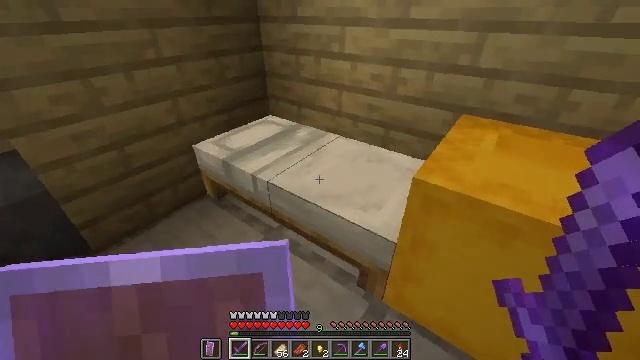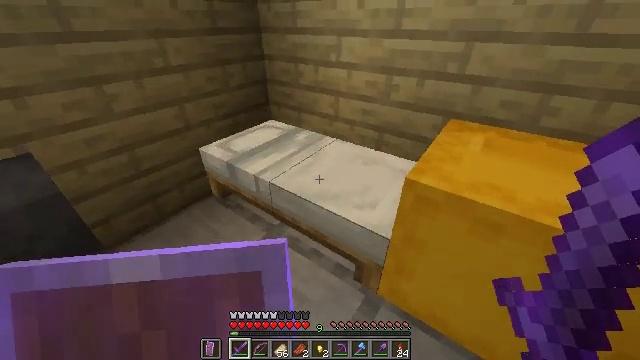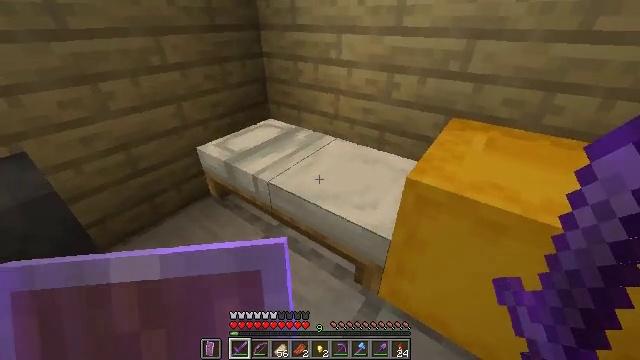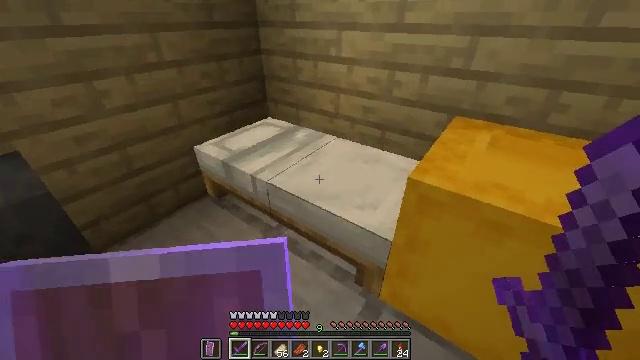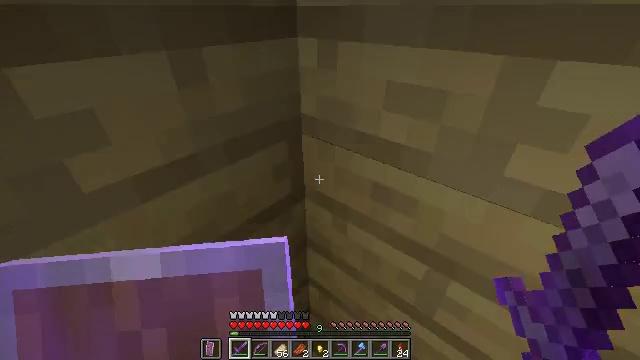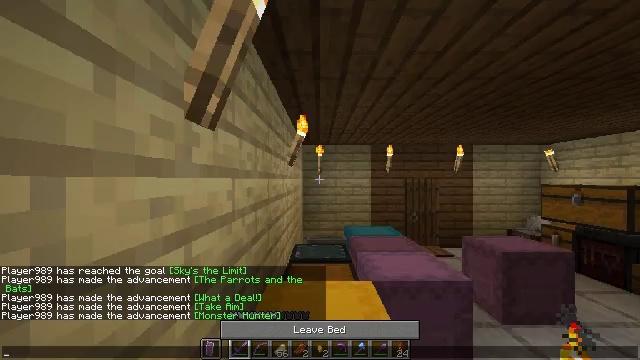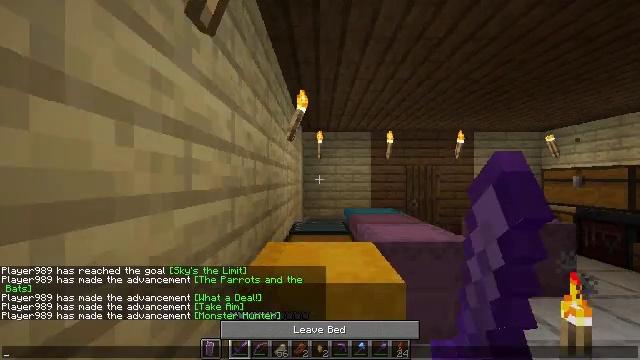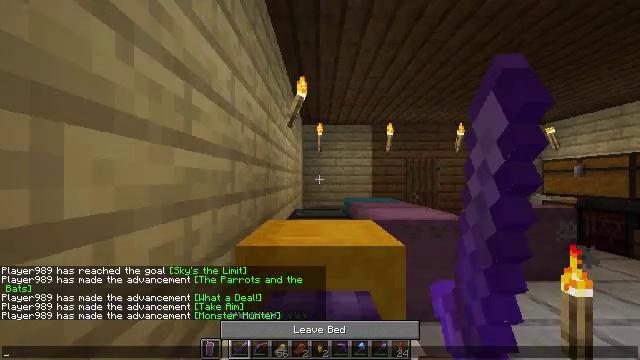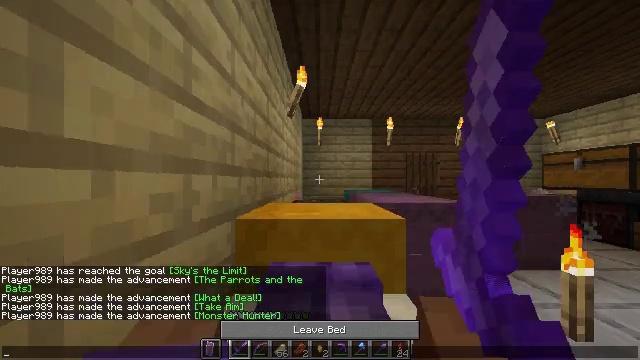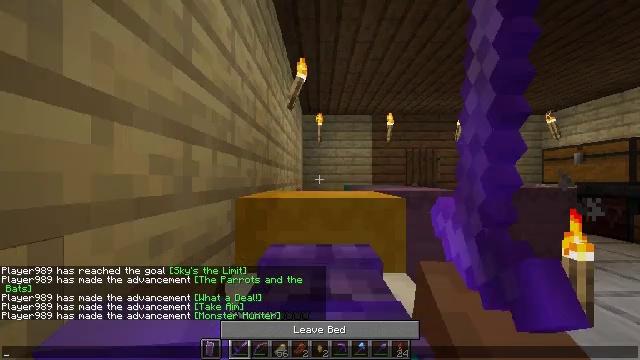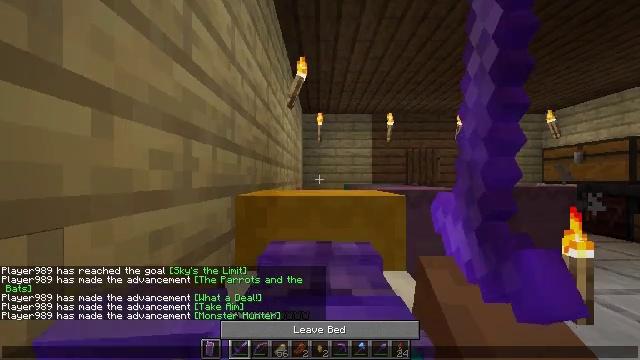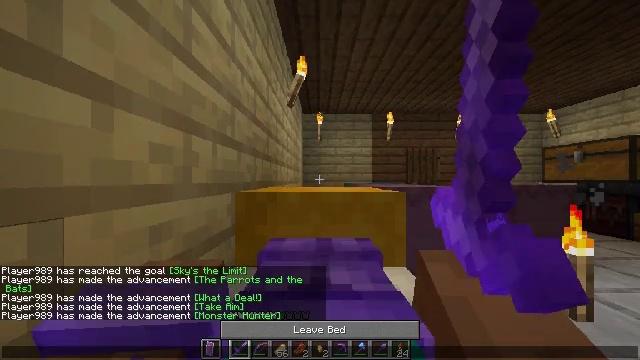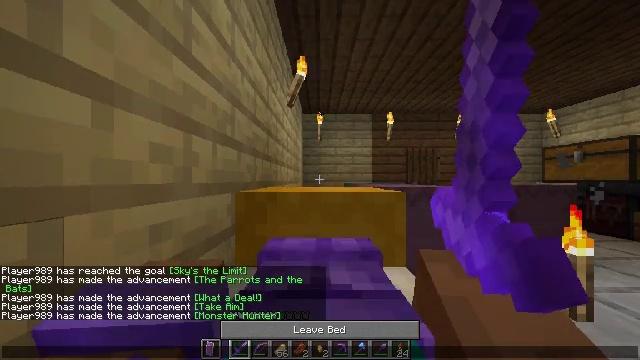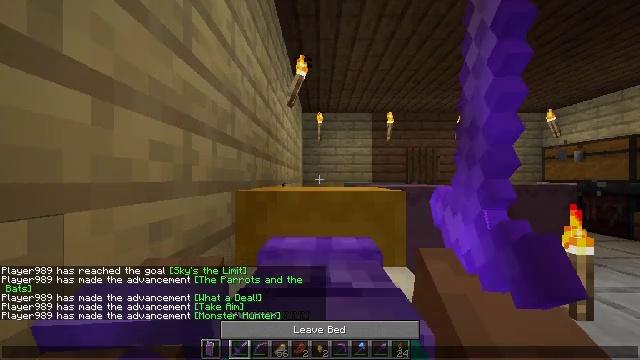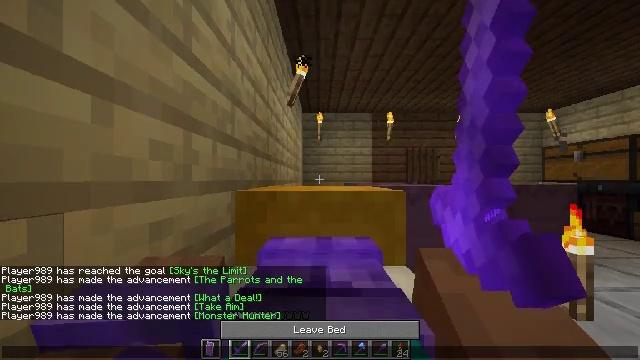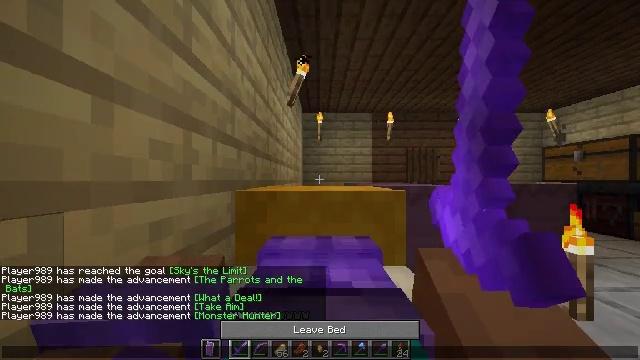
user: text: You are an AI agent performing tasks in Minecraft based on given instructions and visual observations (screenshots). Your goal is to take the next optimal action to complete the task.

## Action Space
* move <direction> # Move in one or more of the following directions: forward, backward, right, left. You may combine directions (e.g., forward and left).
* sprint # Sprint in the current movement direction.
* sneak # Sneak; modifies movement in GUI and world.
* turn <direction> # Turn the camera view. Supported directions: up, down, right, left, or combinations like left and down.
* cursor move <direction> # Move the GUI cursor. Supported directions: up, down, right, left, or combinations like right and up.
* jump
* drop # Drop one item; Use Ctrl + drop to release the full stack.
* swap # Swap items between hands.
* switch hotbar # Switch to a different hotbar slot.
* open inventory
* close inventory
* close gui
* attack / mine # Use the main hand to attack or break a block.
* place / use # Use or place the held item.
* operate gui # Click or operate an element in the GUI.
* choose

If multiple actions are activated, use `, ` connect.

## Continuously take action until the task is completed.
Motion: motion action
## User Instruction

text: Destroy the spruce trapdoor to collect it.
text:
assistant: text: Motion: use / place
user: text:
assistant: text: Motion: no_op
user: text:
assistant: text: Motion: no_op
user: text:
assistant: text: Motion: no_op
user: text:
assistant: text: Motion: no_op
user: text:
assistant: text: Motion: no_op
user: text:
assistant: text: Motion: no_op
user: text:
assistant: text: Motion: no_op
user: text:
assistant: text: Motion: no_op
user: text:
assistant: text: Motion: no_op
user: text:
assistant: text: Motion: no_op
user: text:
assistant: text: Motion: no_op
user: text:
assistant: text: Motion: no_op
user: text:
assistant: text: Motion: no_op
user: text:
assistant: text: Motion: no_op
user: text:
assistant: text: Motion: no_op
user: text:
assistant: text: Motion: no_op
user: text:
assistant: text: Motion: no_op
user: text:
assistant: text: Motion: no_op
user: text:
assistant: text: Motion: no_op
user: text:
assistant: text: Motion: no_op
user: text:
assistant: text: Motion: no_op
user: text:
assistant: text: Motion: no_op
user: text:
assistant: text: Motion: no_op
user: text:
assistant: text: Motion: no_op
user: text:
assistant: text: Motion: no_op
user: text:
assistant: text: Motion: no_op
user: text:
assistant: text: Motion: no_op
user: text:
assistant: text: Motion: no_op
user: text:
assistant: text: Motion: no_op